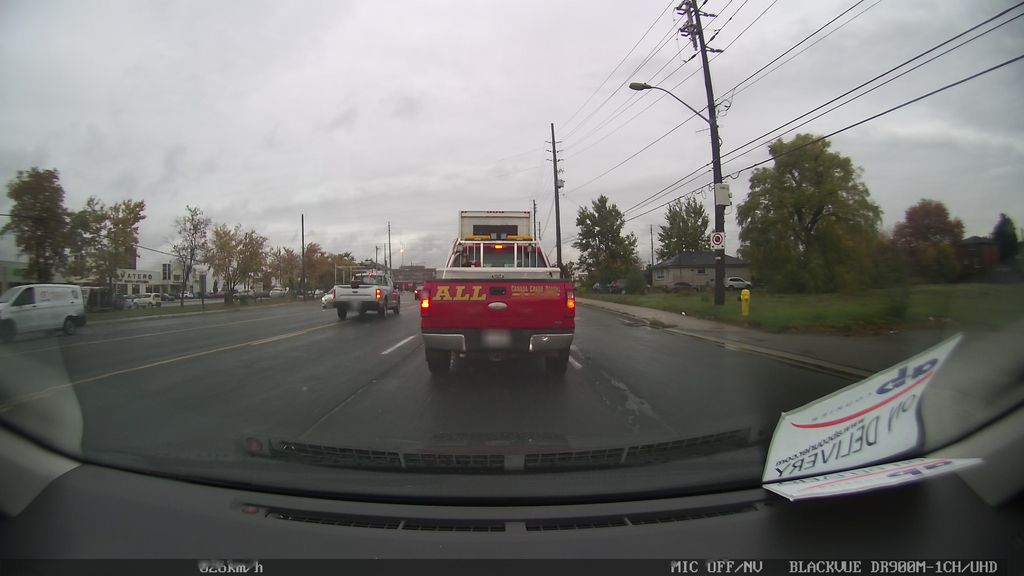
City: toronto